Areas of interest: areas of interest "Bentley Beijing - Sanlitun"
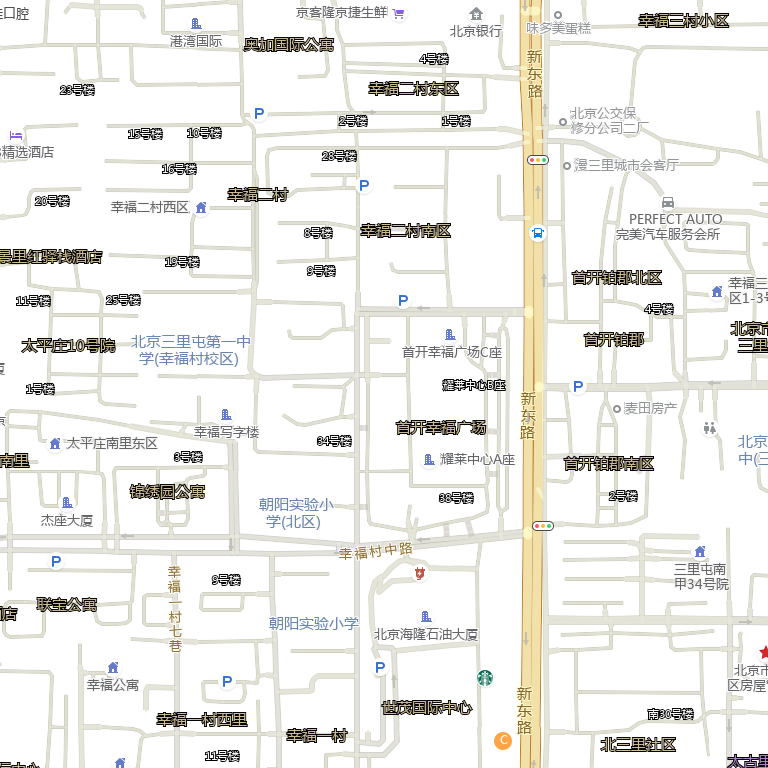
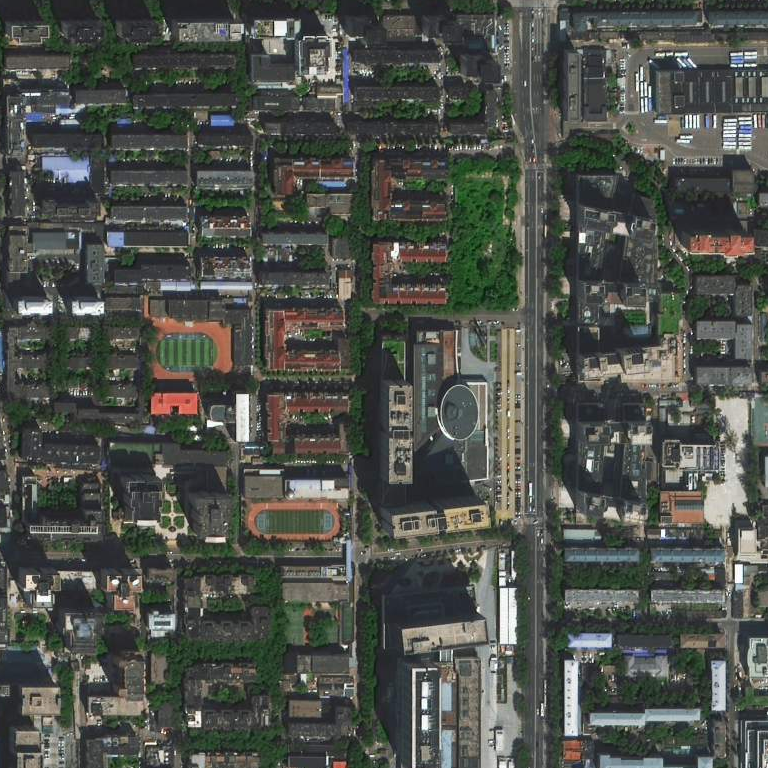